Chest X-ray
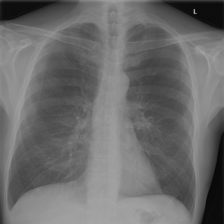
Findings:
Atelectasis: negative
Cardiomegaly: negative
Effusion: negative
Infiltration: negative
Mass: negative
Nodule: positive
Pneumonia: negative
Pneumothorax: negative
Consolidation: negative
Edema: negative
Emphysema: negative
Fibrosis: negative
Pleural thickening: negative
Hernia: negative